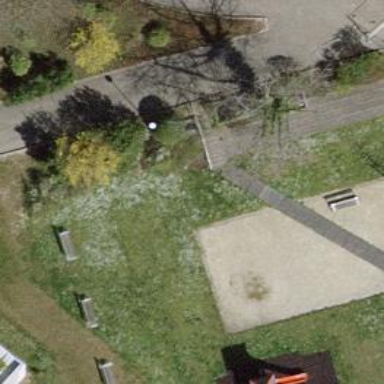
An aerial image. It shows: Concrete steps.